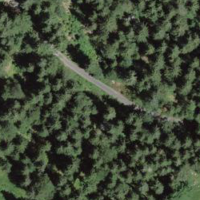
EUNIS habitat code: 43
Species observed at this site:
Neottia ovata